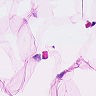
Metastatic tissue present: no